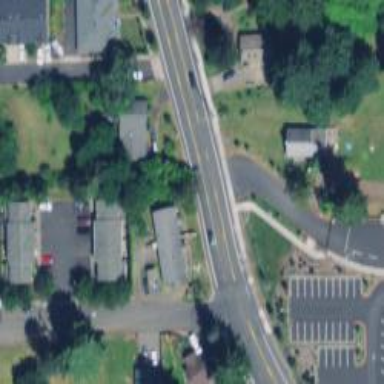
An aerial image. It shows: Secondary road with sidewalk on the left.